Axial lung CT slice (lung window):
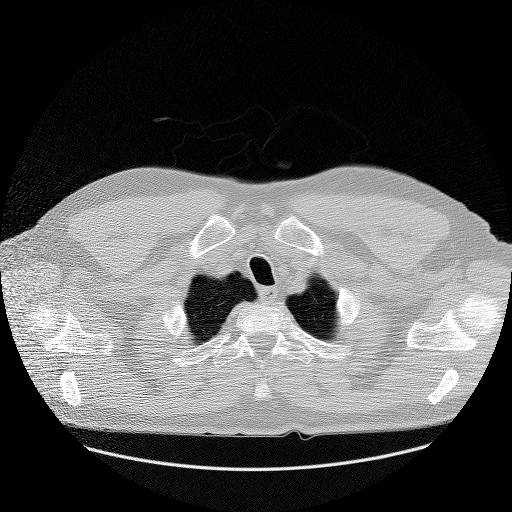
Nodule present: no